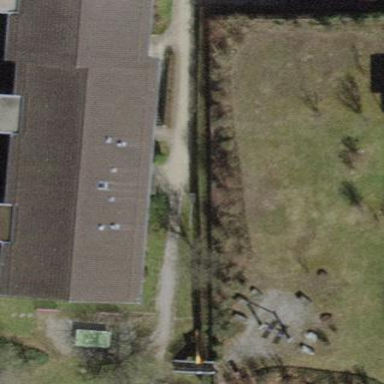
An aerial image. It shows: Building with pitched roof.